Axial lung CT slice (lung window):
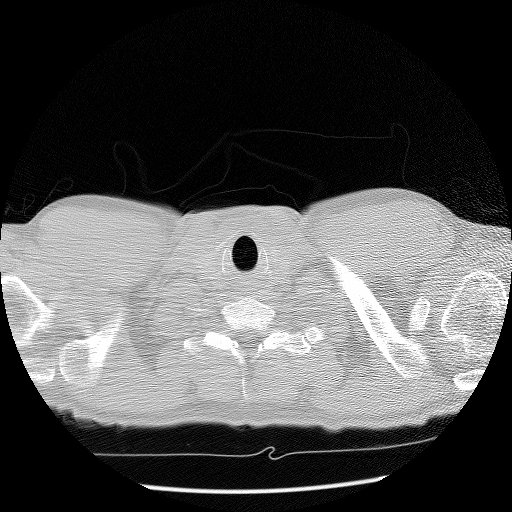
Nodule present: no